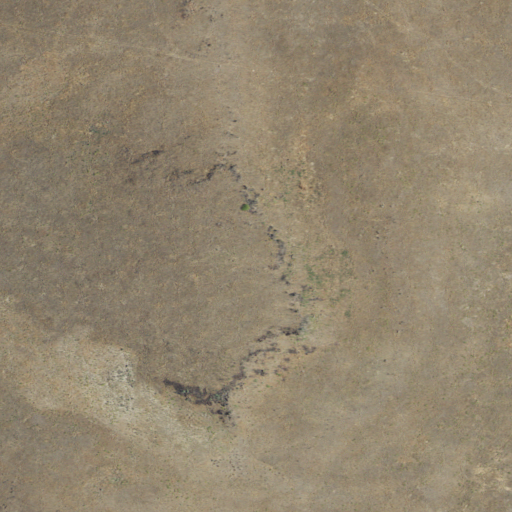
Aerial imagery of ridge(s) in Oregon named Owyhee Ridge containing only grassland